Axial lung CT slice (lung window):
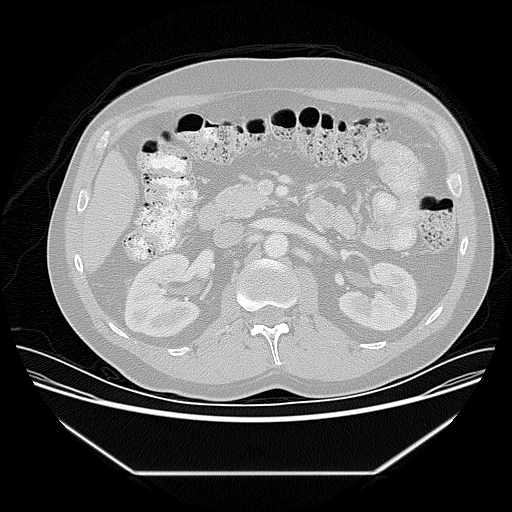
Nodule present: no